Question: I want my 'jQuery' datepicker (jQuery UI 1.8.13) to generate a report only when I click the 'Done' button.

The 'onClose' event is not good because that is triggered also when I click somewhere else (not in the datepicker) and I need to generate the report only when the 'Done' button is pressed. Therefore I need to add an 'onclick' callback to the 'Done' button. However I can not find a 'jQuery' selector that will match the 'Done' button. I have tried the '$('.ui-corner-all')' but that will also find other elements too.
So, I have tried '$('.ui-priority-primary')' (because AFAIK this is the only element that has this style), but it does not match the button ...
1. I need a selector that will only match that 'Done' button.
2. Why is $('.ui-priority-primary') not working?
Please find the sample code <URL>.
I use a this datepicker as a monthpicker, so I do not have dates to click on. Therefore it is important that I need to put the callback on the 'Done' button as I have stated above.
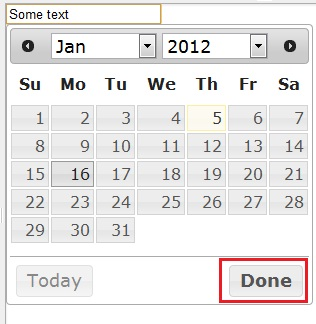
Answer: As far as it not working, this is because the control is created after your binding takes place. If you use delegate then it will work. Although I think Darin's answer is probably a better solution, I am providing this as it directly answers the 'why' of your question.
<URL>
'''
$('body').delegate('.ui-priority-primary', 'click', function() {
alert('done was clicked');
});
'''